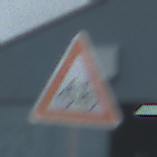
Verkehrszeichen: RadverkehrRechts
Umgebung: Outdoor, Suburban
Tageszeit: Midday
Wetter: Overcast
Licht: Natural
Jahreszeit: NotSpecified
Kontrast: LowContrast